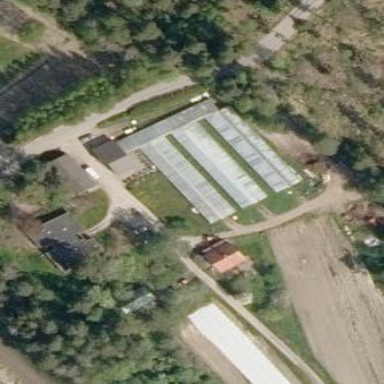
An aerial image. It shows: Greenhouse.